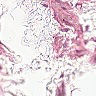
Metastatic tissue present: no